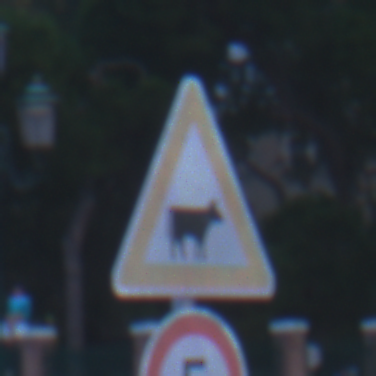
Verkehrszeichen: ViehtriebLinks
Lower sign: Geschwindigkeit5
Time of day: Dawn
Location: Outdoor (Urban)
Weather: PartlyCloudy
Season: NotSpecified
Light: Natural